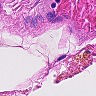
Metastatic tissue present: no